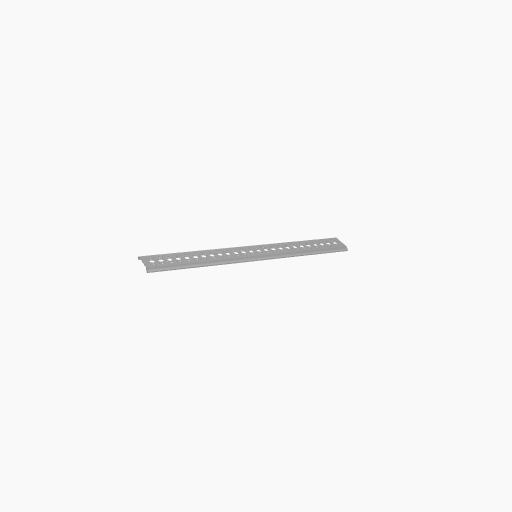
Part: RailChannel25H